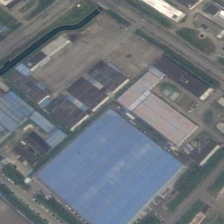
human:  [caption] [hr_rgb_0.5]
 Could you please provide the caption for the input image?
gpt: some rectangle buildings surrounded by green trees are near a small river in an industrial area .

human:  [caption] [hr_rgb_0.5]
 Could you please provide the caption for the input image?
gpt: some rectangle buildings surrounded by green trees are near a small river in an industrial area .

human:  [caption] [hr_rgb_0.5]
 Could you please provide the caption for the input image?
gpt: some rectangle buildings surrounded by green trees are near a small river in an industrial area .

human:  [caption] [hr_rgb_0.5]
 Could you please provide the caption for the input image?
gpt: some rectangle buildings surrounded by green trees are near a small river in an industrial area .

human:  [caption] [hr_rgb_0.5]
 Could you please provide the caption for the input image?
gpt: some rectangle buildings surrounded by green trees are near a small river in an industrial area .